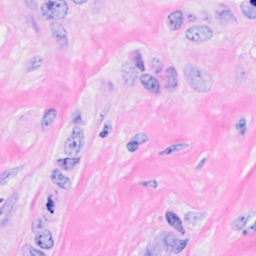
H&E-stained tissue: Breast